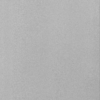
Label: dusty